Question:
when i try to
'''
import Pillow.selftest
'''
no problem.
but, as you can see,
'''
import Pillow._imaging
'''
raises a importerror. i have been trying to rename the c-module, move it to the Lib folder, importing other (.py) modules in same folder, which works. nothing seems to work, any idea why?
as you can see, im using windows 7, python 3.3 and the pillow fork of PIL
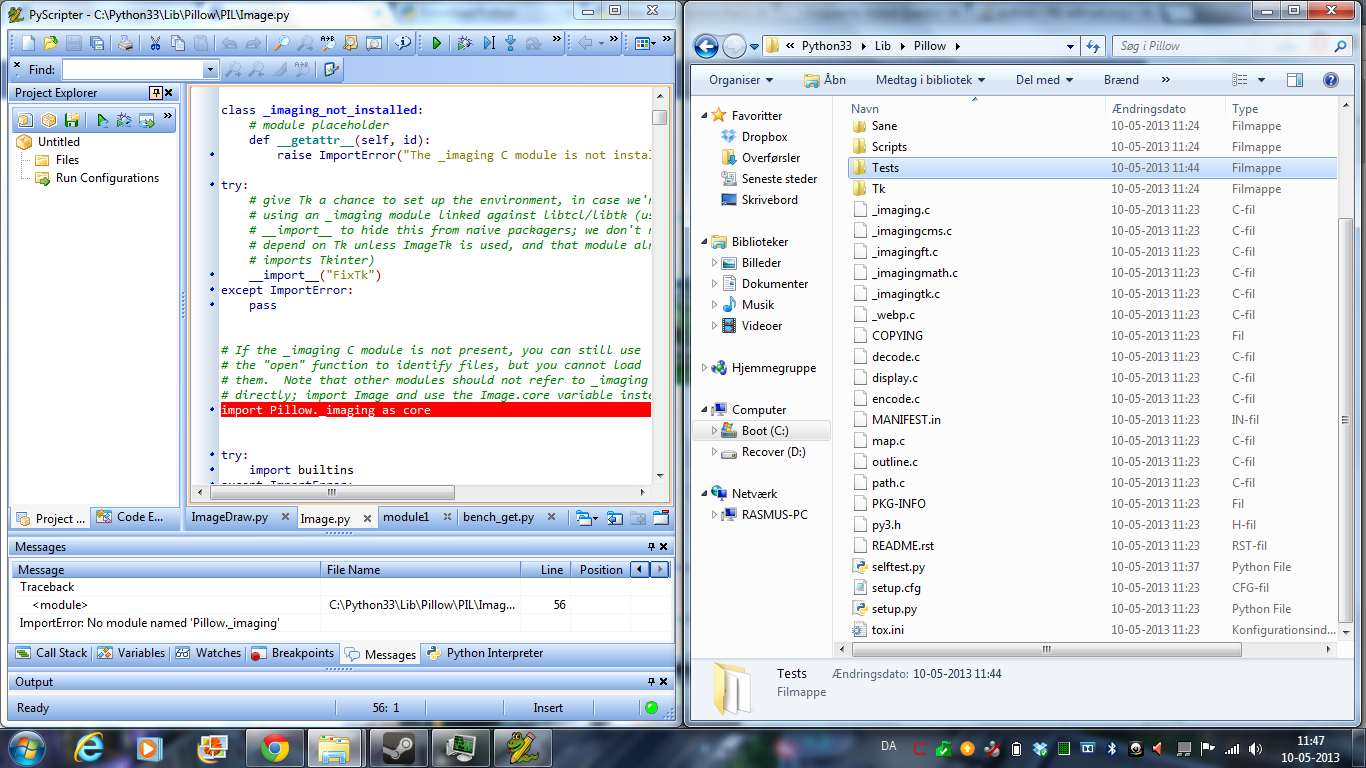
Answer: Which version of Pillow are you using? Neither the 1.1.7 or 2.0.0 have 'import Pillow._imaging as core' within image.py.
It looks like you have copied the contents of the source archive into Lib without running setup.py, which will be necessary to compile the C modules. Try using the Windows installer available on <URL>